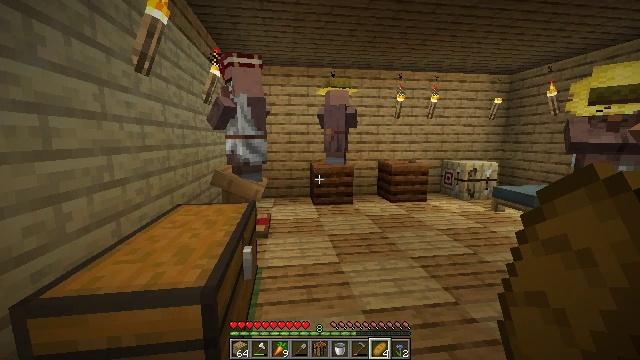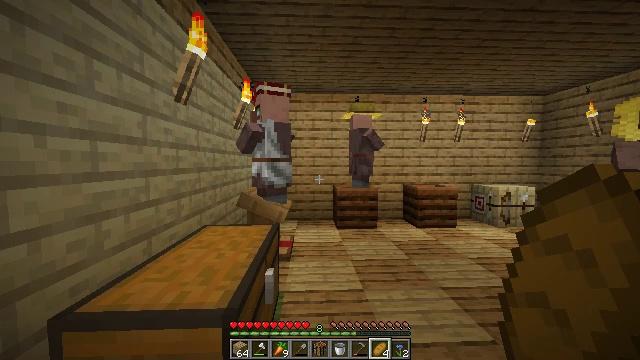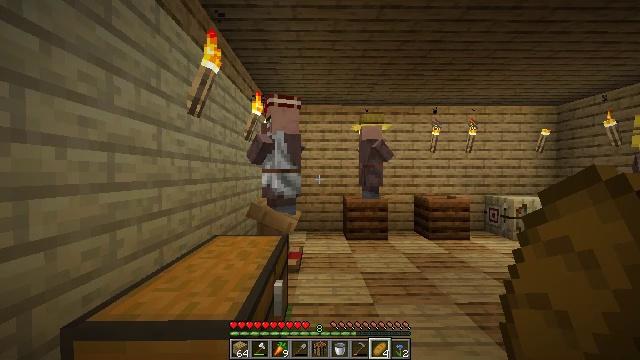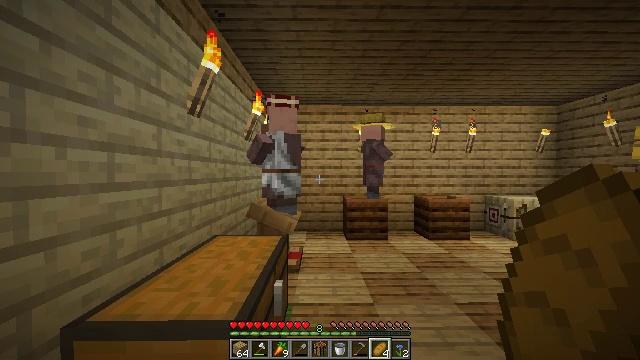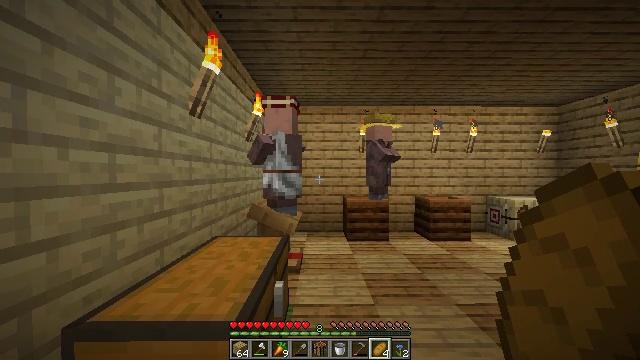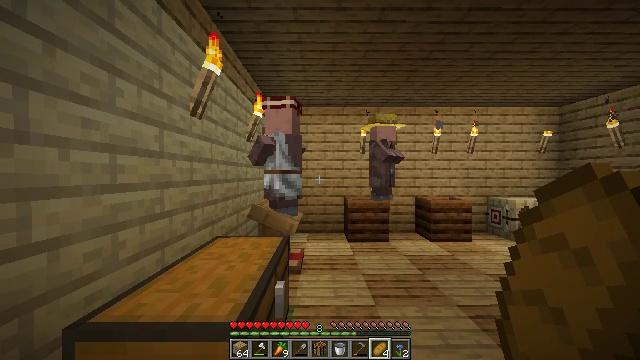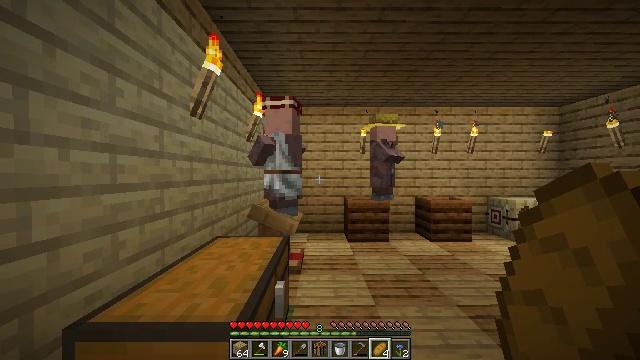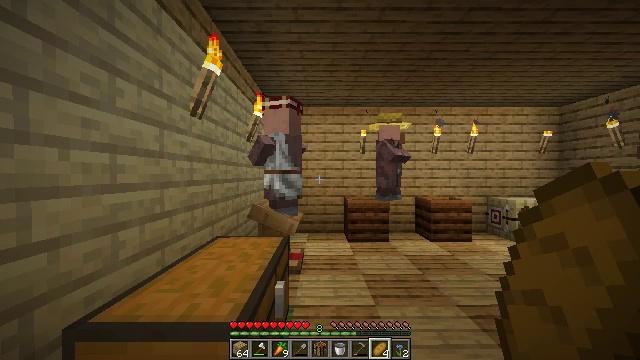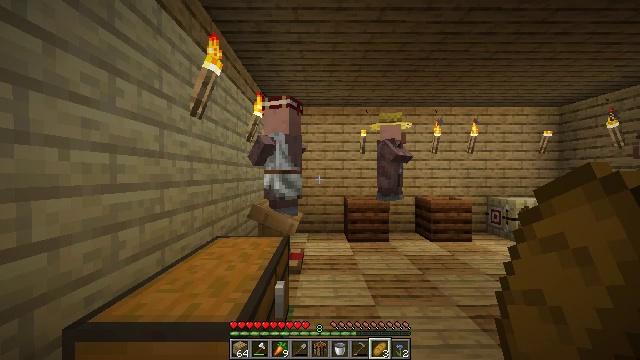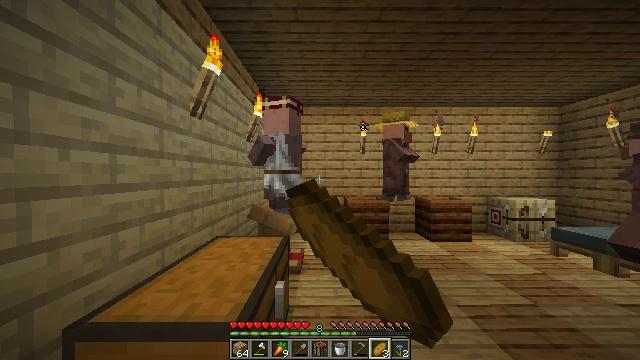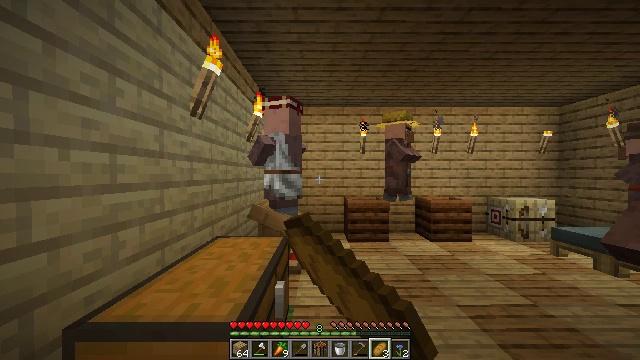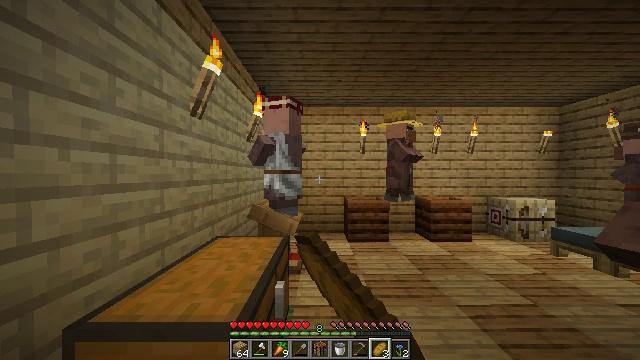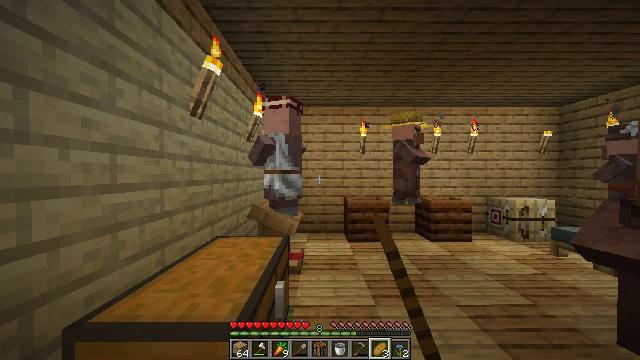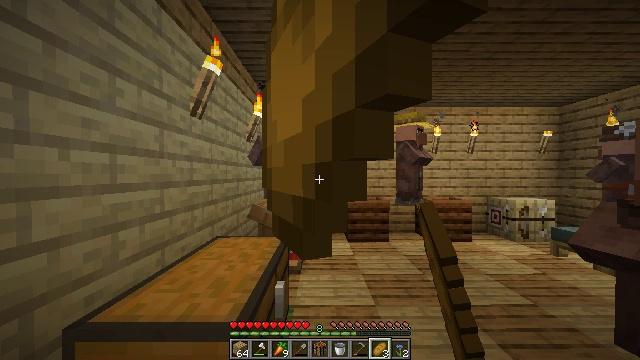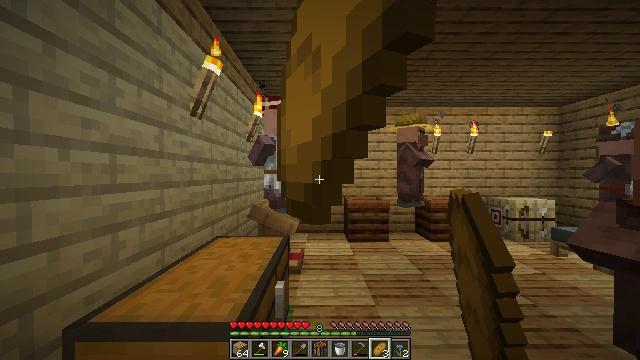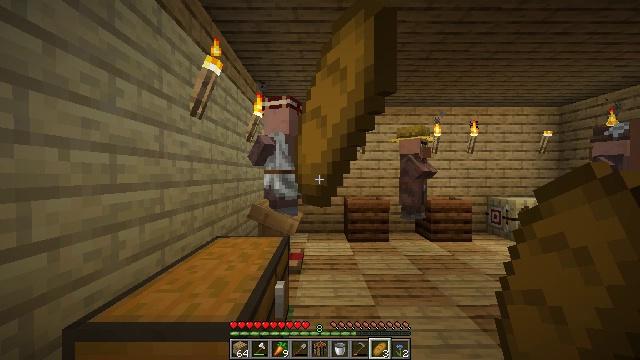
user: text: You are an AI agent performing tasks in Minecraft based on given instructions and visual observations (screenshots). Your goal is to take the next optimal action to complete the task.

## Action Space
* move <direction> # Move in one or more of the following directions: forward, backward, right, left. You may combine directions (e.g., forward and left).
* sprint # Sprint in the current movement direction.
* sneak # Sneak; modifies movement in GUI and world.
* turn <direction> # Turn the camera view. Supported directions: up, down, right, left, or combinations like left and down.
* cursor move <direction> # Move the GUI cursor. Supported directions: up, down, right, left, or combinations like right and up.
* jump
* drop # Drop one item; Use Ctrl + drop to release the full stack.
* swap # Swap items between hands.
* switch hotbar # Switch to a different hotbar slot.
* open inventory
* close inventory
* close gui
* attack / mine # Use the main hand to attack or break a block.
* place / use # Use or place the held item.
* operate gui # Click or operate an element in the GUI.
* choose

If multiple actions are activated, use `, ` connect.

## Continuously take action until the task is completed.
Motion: motion action
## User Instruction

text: Drop a bread.
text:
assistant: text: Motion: turn left and up
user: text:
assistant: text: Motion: turn left and up
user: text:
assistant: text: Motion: no_op
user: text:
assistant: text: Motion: no_op
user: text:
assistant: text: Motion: no_op
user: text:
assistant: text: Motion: no_op
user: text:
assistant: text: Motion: no_op
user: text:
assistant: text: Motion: drop
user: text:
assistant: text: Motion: drop
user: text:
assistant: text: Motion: drop
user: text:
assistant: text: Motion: drop
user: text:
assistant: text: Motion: no_op
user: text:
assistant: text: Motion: no_op
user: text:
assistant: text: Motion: no_op
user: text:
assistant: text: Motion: no_op
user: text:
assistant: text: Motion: no_op
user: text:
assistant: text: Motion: no_op
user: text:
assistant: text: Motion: no_op
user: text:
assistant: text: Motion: no_op
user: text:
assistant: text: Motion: no_op
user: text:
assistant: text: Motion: turn right and down
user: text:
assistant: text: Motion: no_op
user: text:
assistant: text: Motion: turn right and down
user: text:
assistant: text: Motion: turn right and down
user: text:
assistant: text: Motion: turn right and down
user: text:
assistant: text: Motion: turn right
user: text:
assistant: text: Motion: no_op
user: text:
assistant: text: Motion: no_op
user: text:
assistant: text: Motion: no_op
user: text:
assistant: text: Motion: no_op